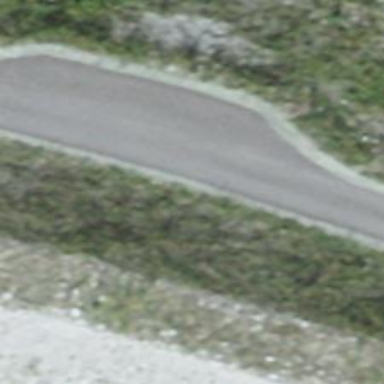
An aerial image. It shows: Unpaved track road.